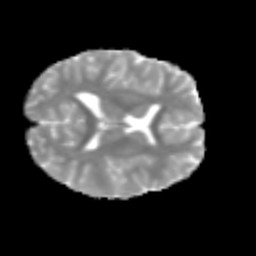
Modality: MD
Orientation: axial
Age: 21
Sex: female
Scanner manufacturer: siemens
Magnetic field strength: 3 T
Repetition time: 2.3 s
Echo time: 0.085 s